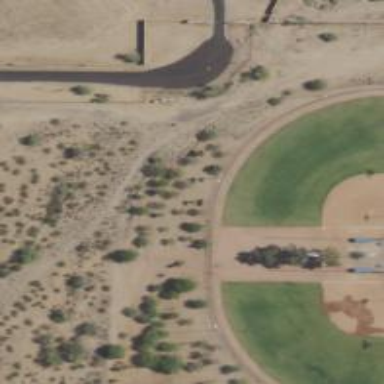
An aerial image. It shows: Softball pitch designated for baseball sports.